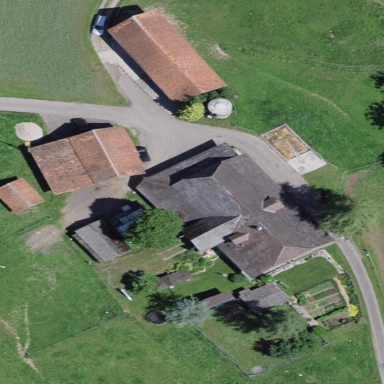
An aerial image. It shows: Farmyard area.